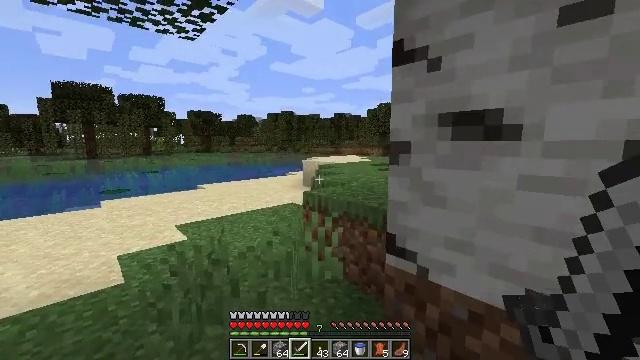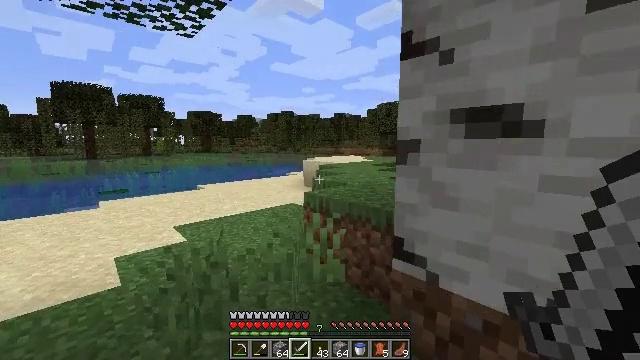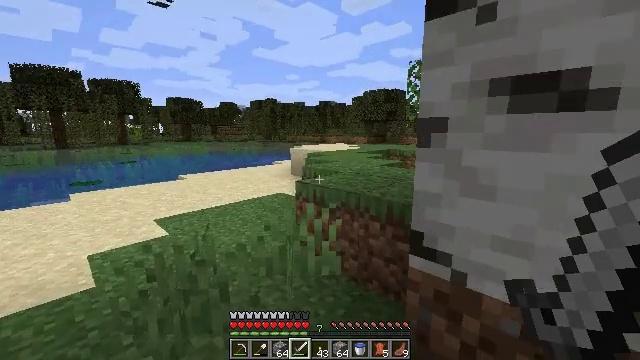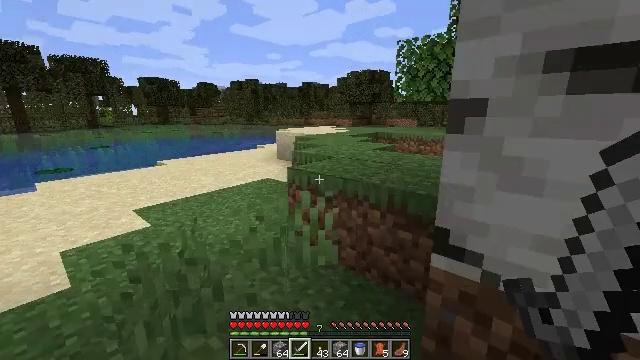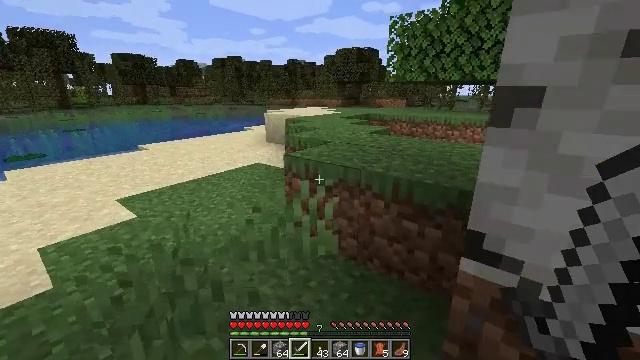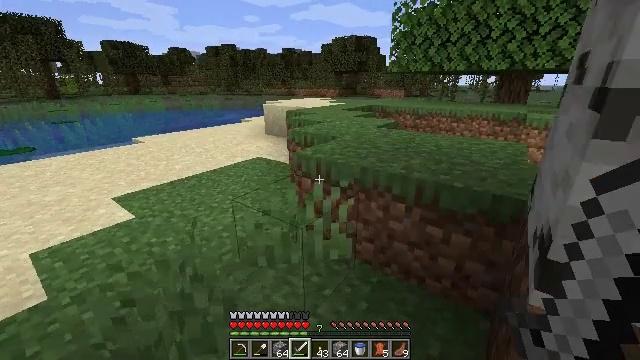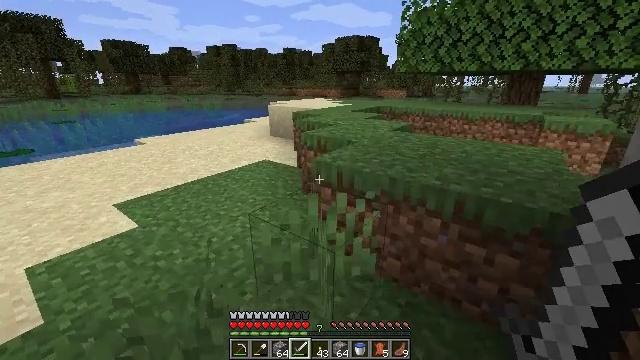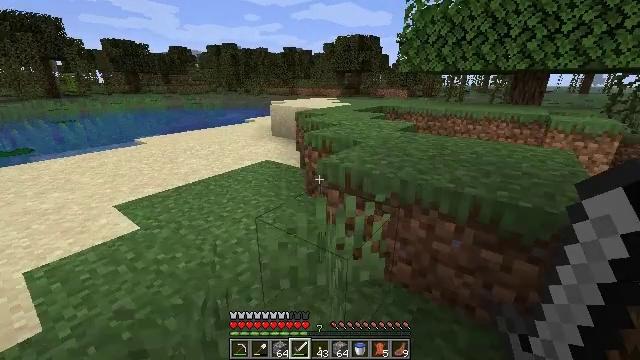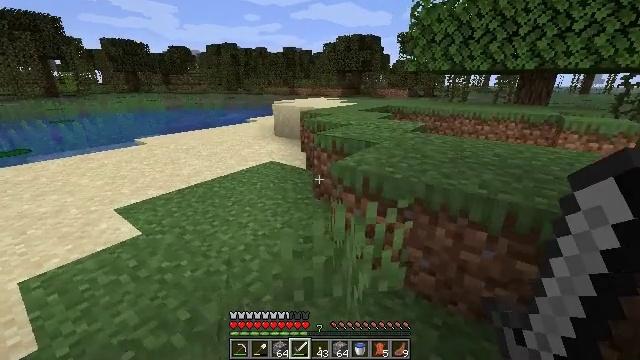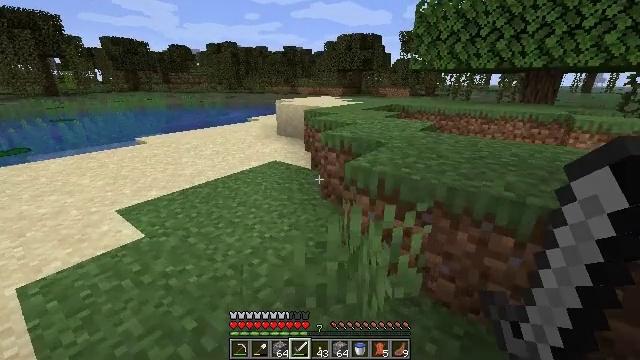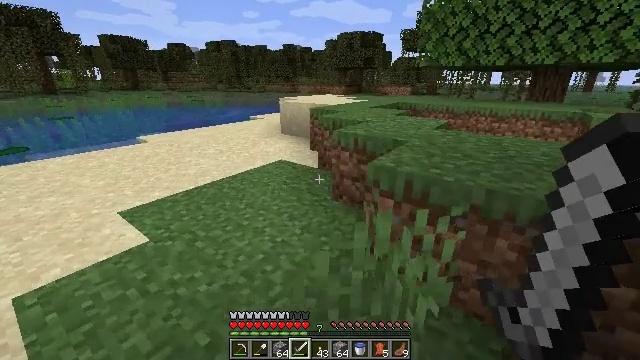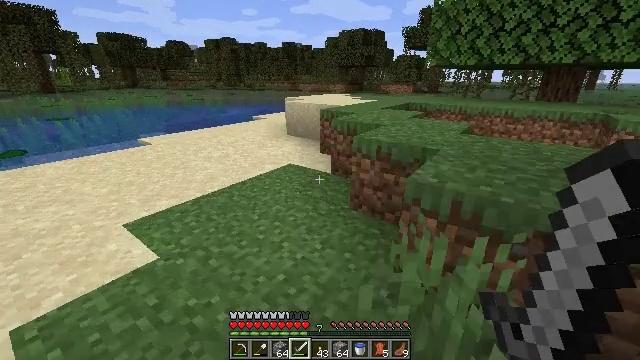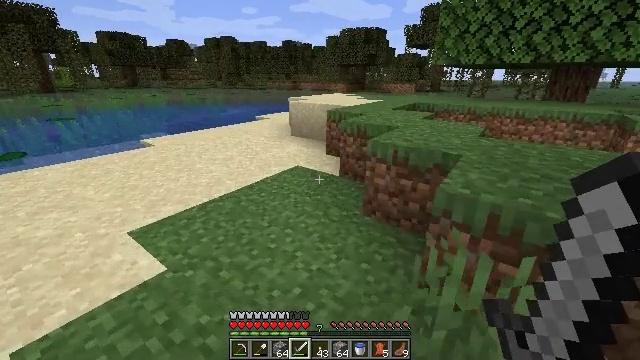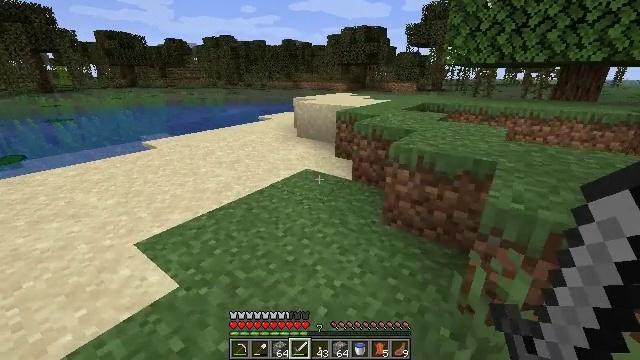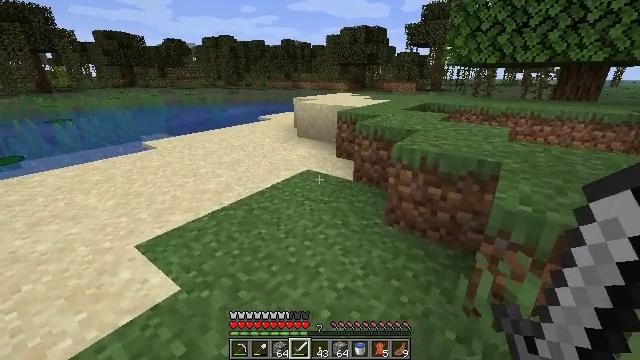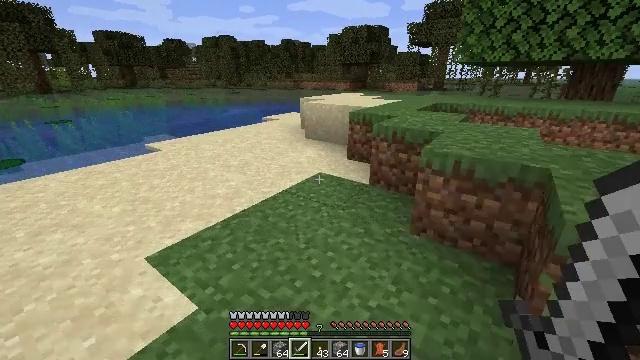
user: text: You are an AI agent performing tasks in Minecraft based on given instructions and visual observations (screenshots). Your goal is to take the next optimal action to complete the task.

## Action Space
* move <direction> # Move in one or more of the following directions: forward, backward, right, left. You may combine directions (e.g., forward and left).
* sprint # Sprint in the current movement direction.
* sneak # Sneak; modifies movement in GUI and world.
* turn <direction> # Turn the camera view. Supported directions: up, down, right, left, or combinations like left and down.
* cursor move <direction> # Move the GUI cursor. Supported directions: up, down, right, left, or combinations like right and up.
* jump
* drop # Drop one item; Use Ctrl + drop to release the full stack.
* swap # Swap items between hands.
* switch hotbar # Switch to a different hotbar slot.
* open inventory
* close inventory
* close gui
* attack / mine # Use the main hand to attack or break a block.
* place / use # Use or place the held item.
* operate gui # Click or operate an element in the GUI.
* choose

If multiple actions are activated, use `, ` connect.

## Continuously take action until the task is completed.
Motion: motion action
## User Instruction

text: Mine tall seagrass from underwater.
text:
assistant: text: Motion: move forward and move left
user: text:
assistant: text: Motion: move forward and move left, turn right and down
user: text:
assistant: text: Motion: move forward and move left, turn right and down
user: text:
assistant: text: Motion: move forward and move left, turn right and down
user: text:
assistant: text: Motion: move forward and move left, turn down
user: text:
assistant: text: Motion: move forward and move left
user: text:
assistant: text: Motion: move forward and move left
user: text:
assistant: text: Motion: move forward and move left
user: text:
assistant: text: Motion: move forward and move left
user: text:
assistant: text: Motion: move forward and move left
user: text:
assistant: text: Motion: move forward and move left
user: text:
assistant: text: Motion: move forward and move left
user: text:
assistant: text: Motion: move forward and move left
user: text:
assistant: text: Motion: move forward and move left
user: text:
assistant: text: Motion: move forward and move left
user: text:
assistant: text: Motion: move forward and move left
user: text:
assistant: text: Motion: move forward and move left
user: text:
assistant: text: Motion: move forward and move left, turn right
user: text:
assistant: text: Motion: move forward and move left, turn right
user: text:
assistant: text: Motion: move forward and move left, turn right
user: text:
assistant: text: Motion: move forward and move left
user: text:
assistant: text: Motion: move forward and move left
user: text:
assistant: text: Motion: move forward and move left
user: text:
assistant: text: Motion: move forward and move left
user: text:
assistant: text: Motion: move forward and move left
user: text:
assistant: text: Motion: move forward and move left, turn right and down
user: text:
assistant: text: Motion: move forward and move left
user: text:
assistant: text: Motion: move forward and move left
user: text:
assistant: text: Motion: move forward and move left
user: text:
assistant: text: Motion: move forward and move left